【题型】填空题　【知识点】立体几何　【难度】easy
将边长为 1 的正方形 $ABCD$ 绕着边 $AB$ 所在的直线旋转一周，所形成的几何体的体积为 \underline{\hspace{4cm}}.
【解答】
\noindent \textbf{【答案】} $\pi$

\vspace{1em}

\noindent \textbf{【分析】} 正方形 $ABCD$ 绕着边 $AB$ 所在的直线旋转一周形成圆柱，根据圆柱的体积公式得出结果.

\vspace{1em}

\noindent \textbf{【详解】} 解：将边长为 1 的正方形 $ABCD$ 绕着边 $AB$ 所在的直线旋转一周

所得圆柱的底面半径和高均为 1，

则圆柱的体积为 $V = Sh = \pi \times 1^2 \times 1 = \pi$.

故答案为：$\pi$.

\vspace{2em}

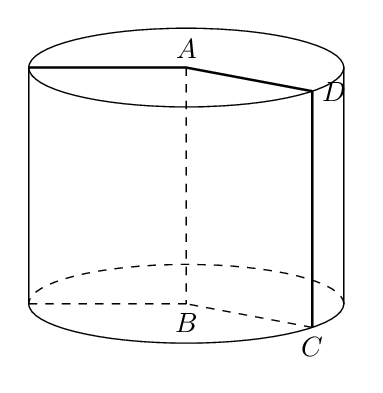